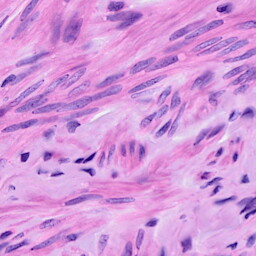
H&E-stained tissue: Ovarian